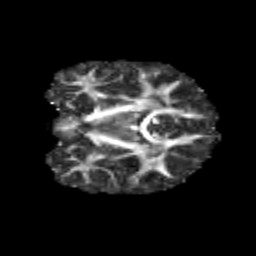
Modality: FA
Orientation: coronal
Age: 9
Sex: female
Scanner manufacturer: siemens
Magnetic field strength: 3 T
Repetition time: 3.8 s
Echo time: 0.07 s